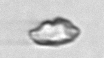
Label: detritus_transparent